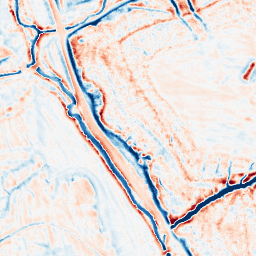
Category: edge_preserving
Decomposition family: bilateral
Decomposition parameters: d: 15
sigma_color: 75
sigma_space: 25
Upsampling method: quartic
Upsampling parameters: scale: 2
Upsampling scale: 2